Field crop: tomato
Growth stage: 2
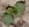
Species: solanum